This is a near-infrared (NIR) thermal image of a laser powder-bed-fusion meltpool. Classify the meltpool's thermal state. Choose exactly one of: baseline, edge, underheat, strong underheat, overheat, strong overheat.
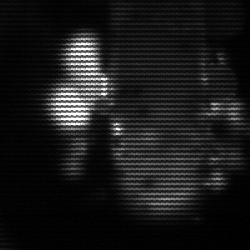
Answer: strong underheat